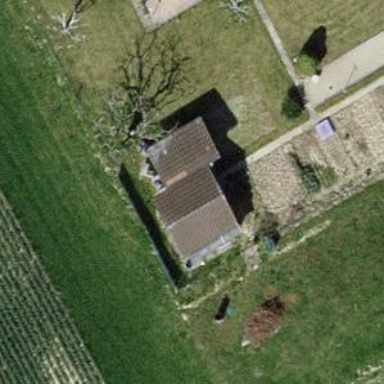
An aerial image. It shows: Shed.